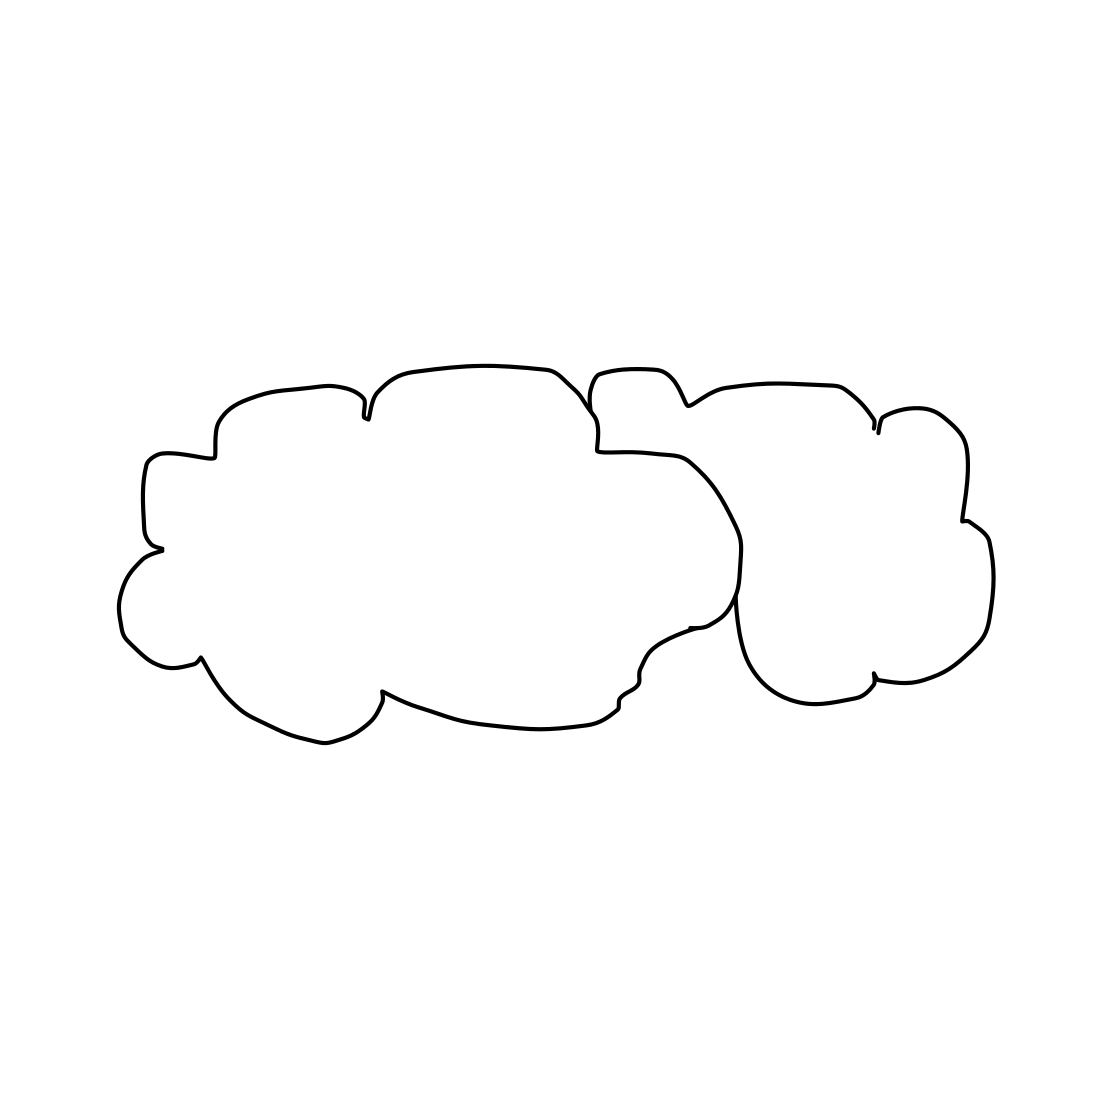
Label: cloud